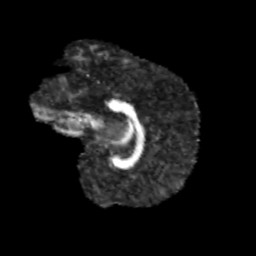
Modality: FA
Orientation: sagittal
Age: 12
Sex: male
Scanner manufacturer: siemens
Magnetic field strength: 3 T
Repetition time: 3.8 s
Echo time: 0.07 s